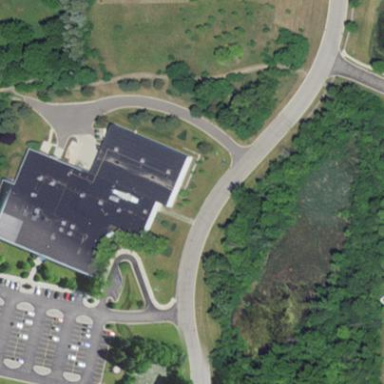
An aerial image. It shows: Commercial building.